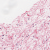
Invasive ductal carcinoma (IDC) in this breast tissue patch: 0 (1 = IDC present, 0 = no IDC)